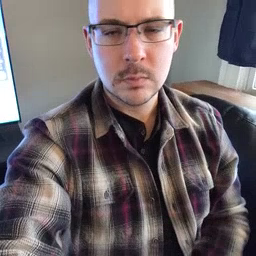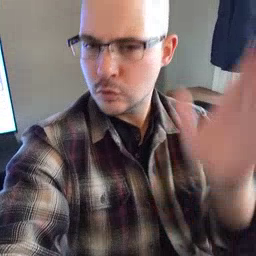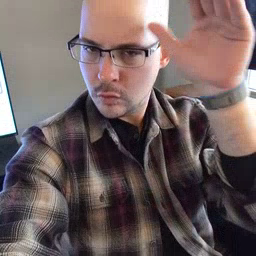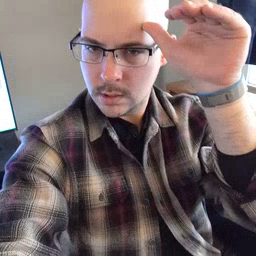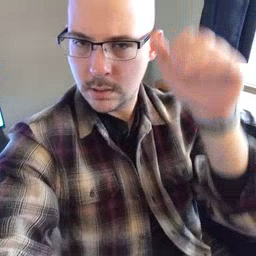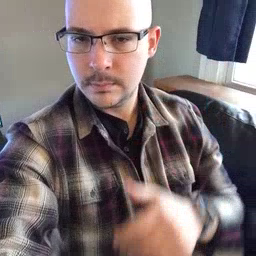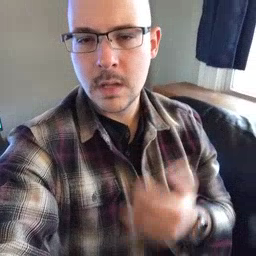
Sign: donkey